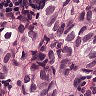
Metastatic tissue present: yes